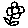
Label: flower